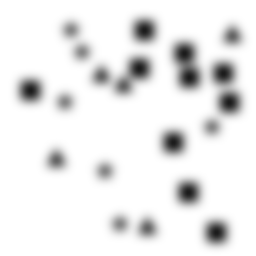
Squares: 10
Triangles: 5
Stars: 6
Total shapes: 21